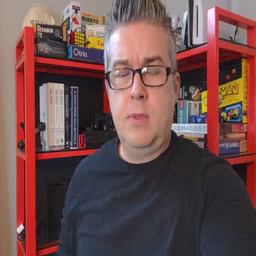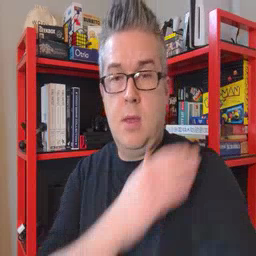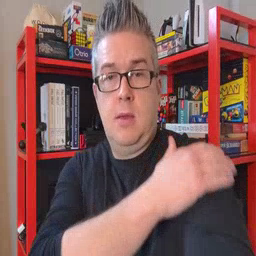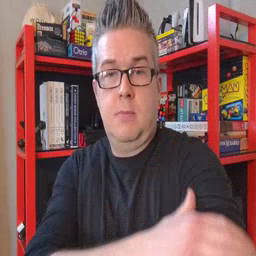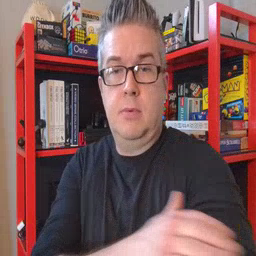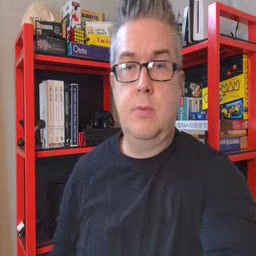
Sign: arm